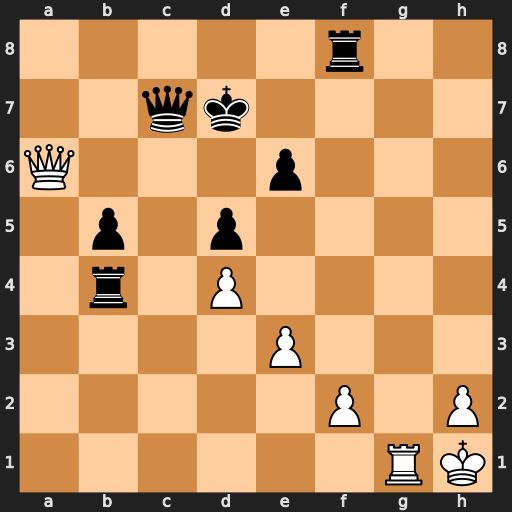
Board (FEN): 5r2/2qk4/Q3p3/1p1p4/1r1P4/4P3/5P1P/6RK
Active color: w
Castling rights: -
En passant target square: -
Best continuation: Rg7+ Kd8 Qa8+ Qc8 Qa5+ Ke8 Qxb4